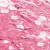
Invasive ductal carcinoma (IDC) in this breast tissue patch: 0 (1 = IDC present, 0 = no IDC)